Field crop: maize
Growth stage: 2
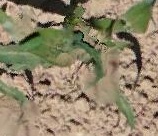
Species: maize